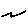
Label: zigzag